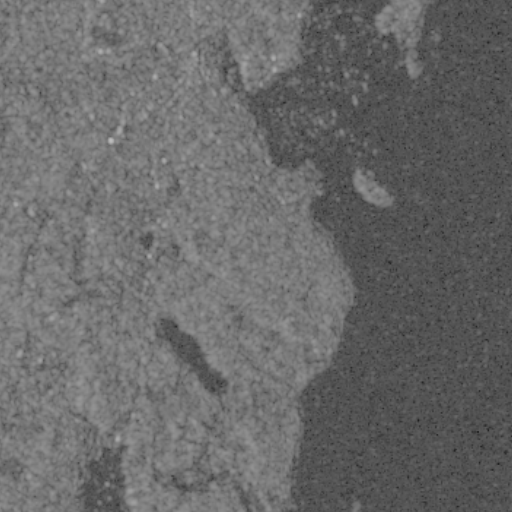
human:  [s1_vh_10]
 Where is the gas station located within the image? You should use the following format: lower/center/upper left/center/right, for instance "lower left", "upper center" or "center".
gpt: The gas station is located in the center left of the image.
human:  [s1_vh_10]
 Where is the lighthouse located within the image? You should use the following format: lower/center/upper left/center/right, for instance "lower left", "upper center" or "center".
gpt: The lighthouse is located in the center right of the image.
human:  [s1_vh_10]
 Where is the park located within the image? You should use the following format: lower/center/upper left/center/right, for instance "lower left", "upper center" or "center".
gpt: There is no park in the image.

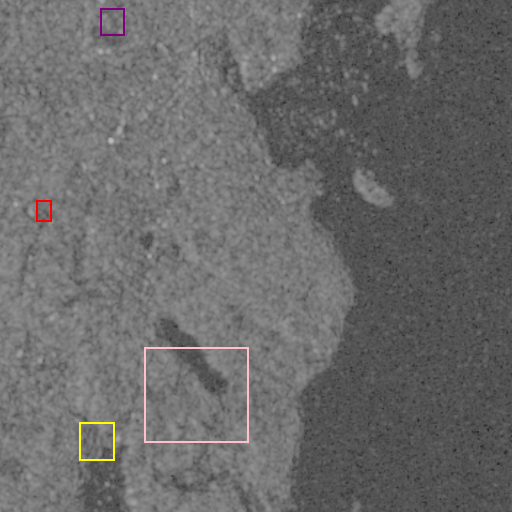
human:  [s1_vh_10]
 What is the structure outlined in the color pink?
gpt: The structure outlined in pink is a crop field.
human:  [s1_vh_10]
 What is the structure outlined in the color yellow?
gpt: The structure outlined in yellow is a park.
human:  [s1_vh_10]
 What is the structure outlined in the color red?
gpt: The structure outlined in red is a parking lot.
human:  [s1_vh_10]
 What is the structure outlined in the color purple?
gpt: The structure outlined in purple is a building.
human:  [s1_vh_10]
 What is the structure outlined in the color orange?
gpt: There is no orange outline.